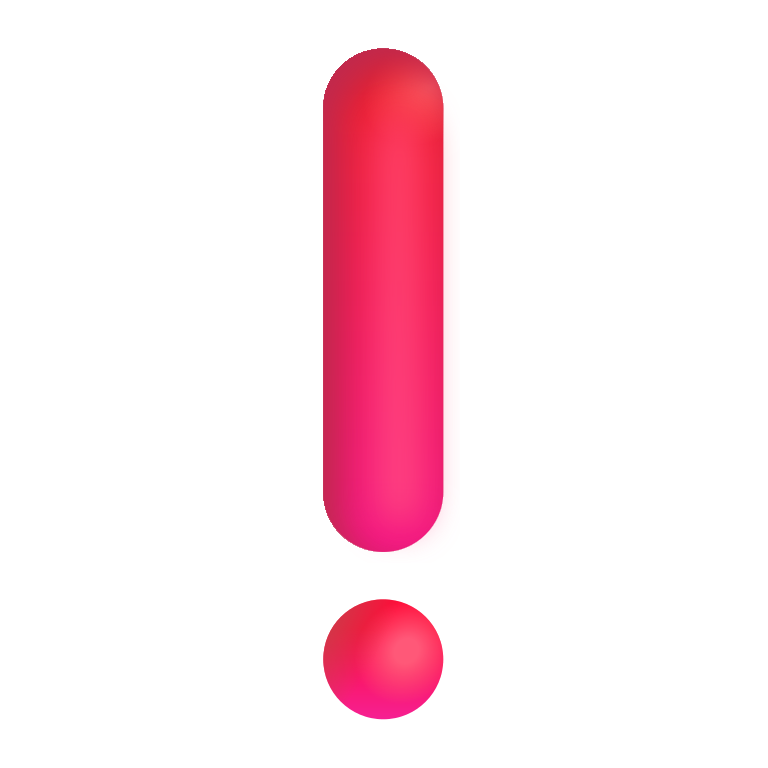
red exclamation mark color